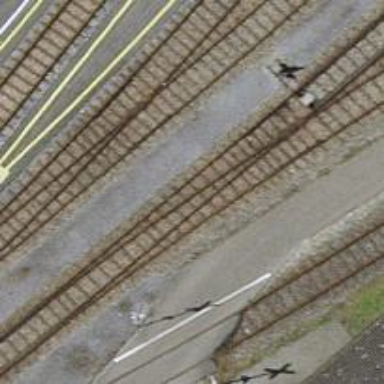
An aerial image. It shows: Railway yard with one track in service.